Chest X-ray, PA view. Patient: 56 years old, sex M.
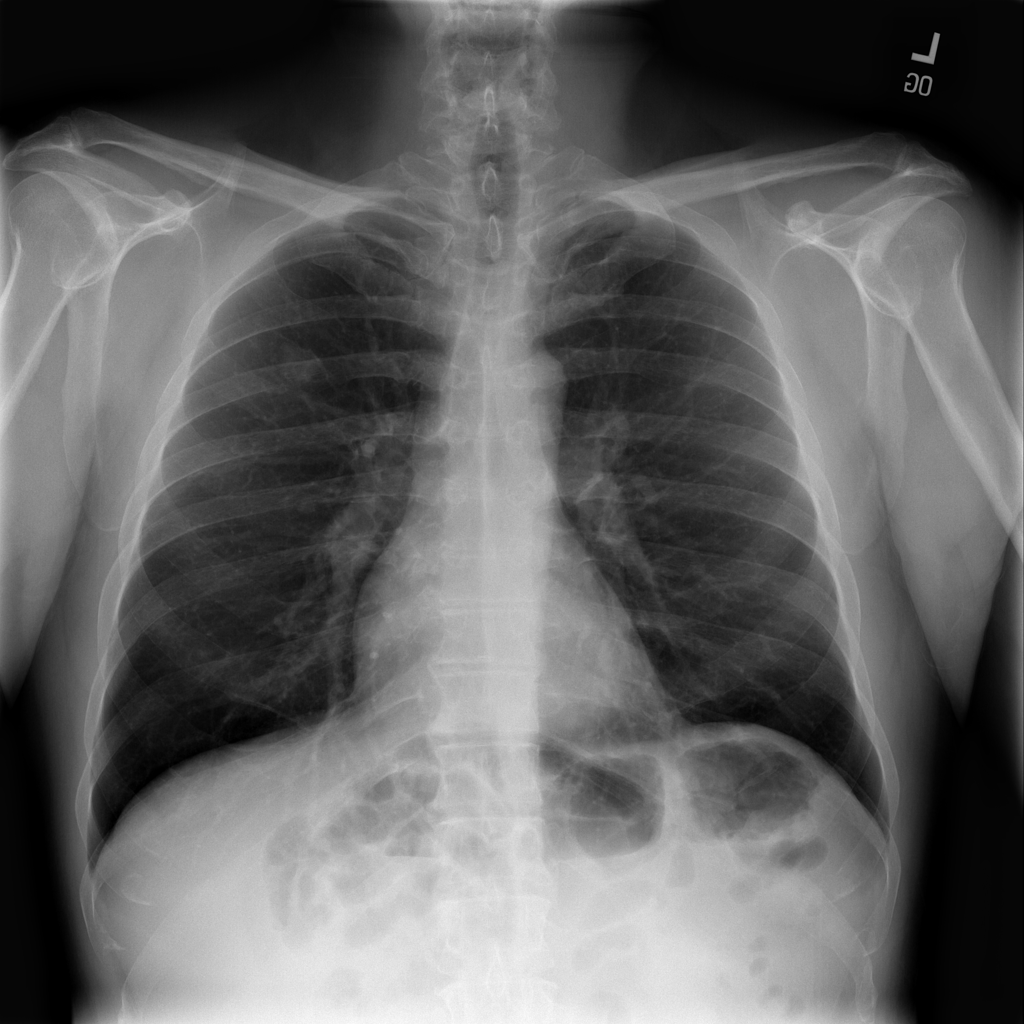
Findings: No Finding